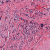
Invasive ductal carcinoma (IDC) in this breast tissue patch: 1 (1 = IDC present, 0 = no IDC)